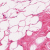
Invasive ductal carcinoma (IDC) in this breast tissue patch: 0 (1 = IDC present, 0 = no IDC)